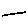
Label: line